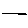
Label: line